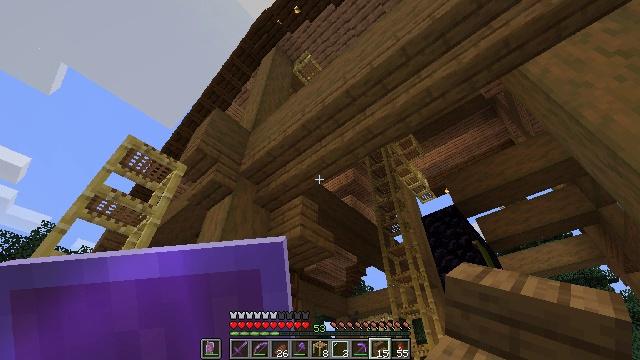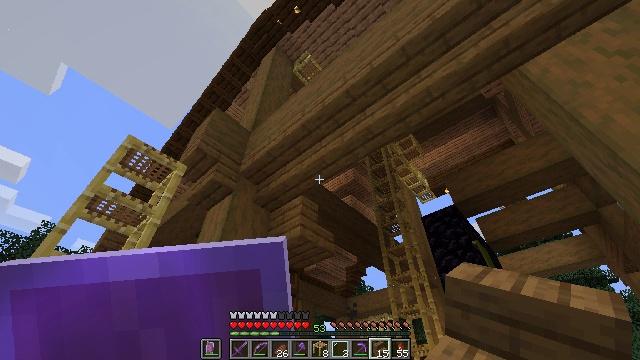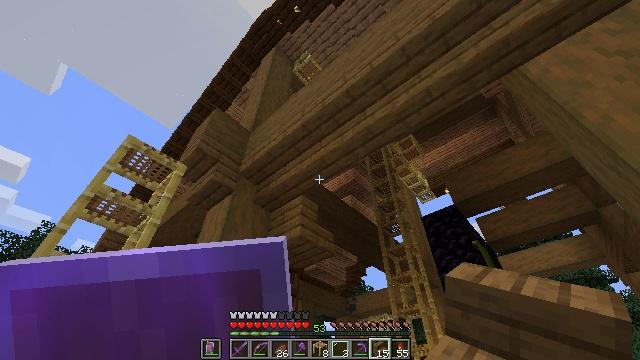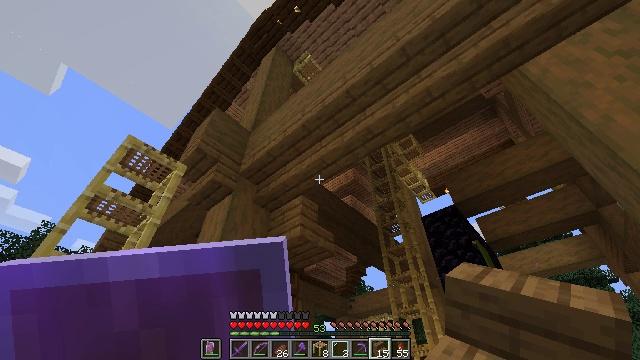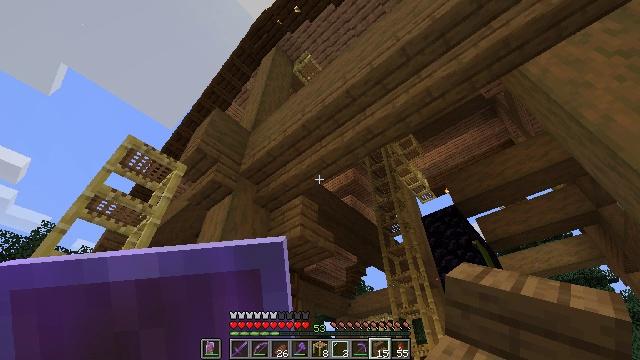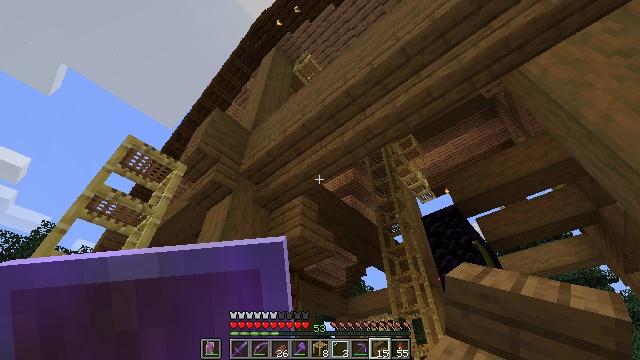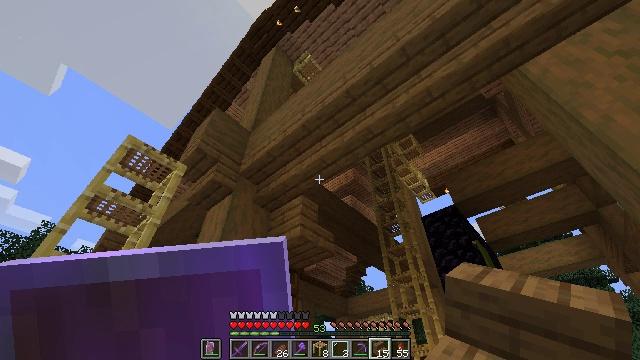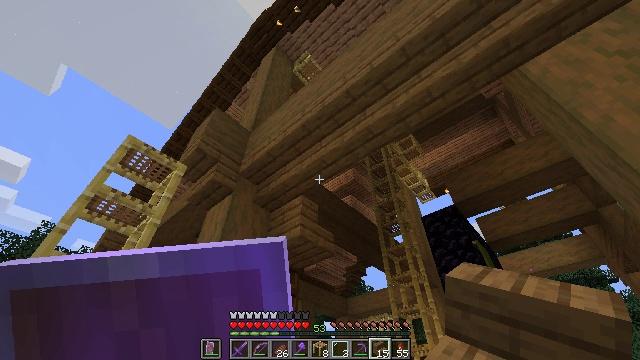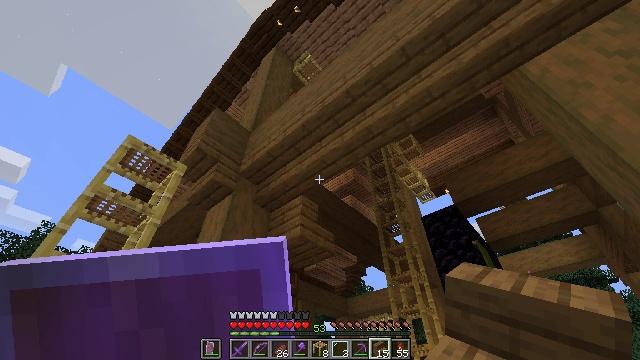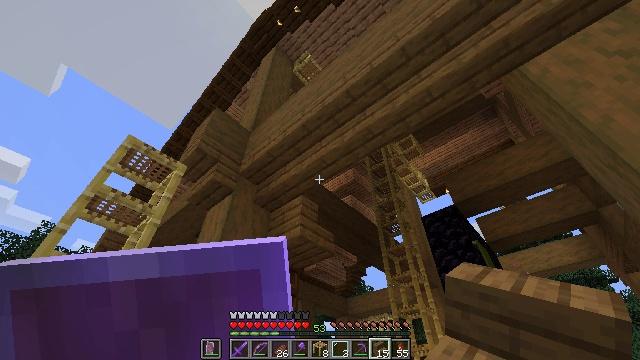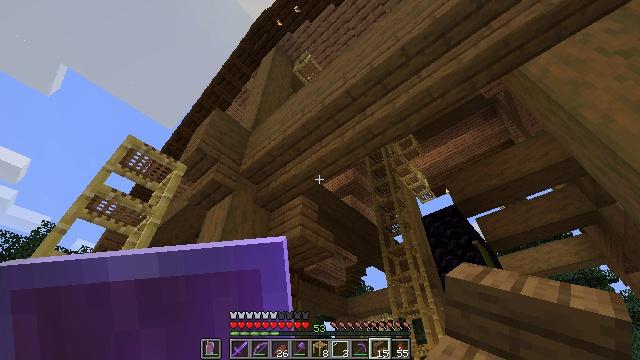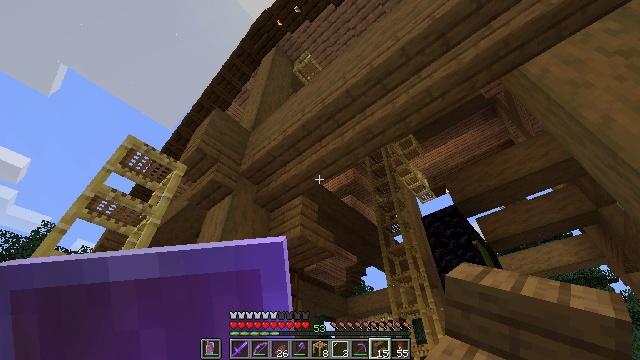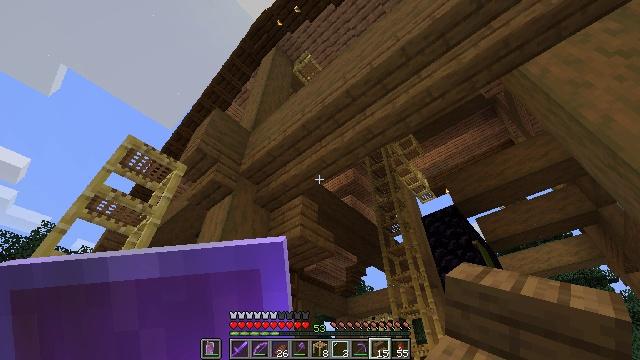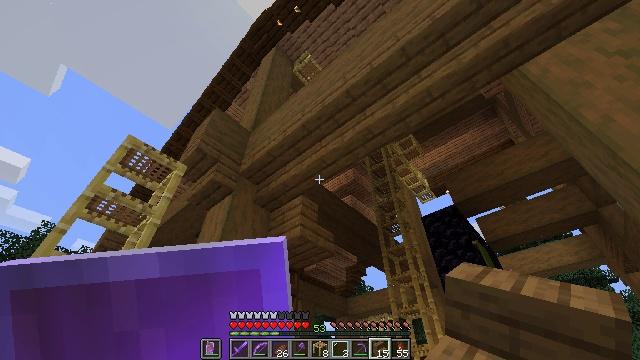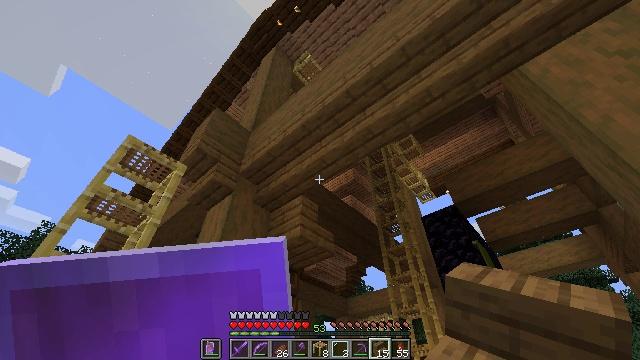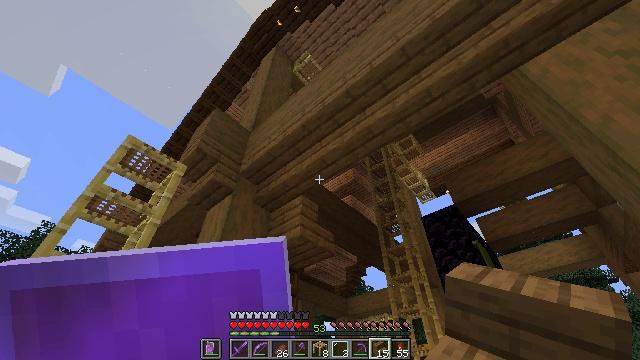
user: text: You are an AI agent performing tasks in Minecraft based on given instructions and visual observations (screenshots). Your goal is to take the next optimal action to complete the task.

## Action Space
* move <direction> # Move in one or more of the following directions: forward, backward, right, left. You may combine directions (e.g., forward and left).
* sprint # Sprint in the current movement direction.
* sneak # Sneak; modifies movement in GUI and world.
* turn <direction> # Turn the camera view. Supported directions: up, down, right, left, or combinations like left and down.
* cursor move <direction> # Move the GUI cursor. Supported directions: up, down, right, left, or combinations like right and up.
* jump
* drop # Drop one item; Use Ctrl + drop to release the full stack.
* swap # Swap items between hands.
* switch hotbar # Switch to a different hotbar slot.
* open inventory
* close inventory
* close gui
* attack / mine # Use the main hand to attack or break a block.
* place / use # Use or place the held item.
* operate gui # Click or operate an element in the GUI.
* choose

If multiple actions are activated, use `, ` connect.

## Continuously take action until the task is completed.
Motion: motion action
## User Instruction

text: Break the spruce stairs for wood.
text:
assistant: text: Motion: no_op
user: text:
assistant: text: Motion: no_op
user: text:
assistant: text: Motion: no_op
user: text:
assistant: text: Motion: no_op
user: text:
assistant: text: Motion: no_op
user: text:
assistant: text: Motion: no_op
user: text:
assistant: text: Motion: no_op
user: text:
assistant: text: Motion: no_op
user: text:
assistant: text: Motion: no_op
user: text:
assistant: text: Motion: no_op
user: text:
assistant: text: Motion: no_op
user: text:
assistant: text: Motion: no_op
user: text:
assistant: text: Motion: no_op
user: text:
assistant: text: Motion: no_op
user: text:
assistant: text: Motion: no_op
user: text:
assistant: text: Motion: no_op
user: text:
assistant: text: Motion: no_op
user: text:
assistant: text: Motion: no_op
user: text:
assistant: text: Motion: no_op
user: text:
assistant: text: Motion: no_op
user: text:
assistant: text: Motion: no_op
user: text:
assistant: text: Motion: no_op
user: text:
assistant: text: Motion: no_op
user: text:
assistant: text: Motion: no_op
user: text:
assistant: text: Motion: no_op
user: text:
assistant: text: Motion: no_op
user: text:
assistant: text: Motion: no_op
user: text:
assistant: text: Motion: no_op
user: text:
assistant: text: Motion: no_op
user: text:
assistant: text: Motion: no_op